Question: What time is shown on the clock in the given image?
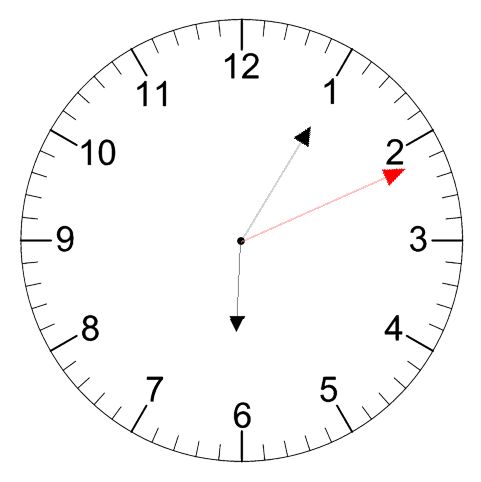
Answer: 06:05:11